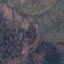
Land use / land cover class: HerbaceousVegetation